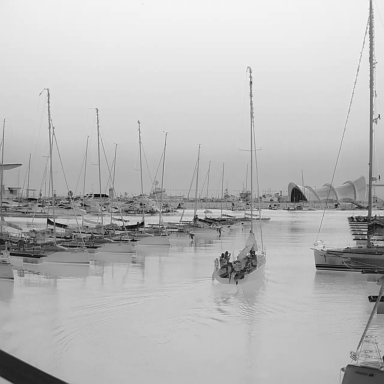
There are 11 sailboats in the infrared image.